Question: I have a CSV with a server log. I need to split the date/time format as attached image into my datatable.
Sample of CSV txt file
> 10.115.10.74 - - <URL> Chrome/43.0.2357.124 Safari/537.36"
Is there any way I can do to achieve something like this?

What I have tried so far
'''
string[] raw_text = System.IO.File.ReadAllLines("C:\log4.csv");
string[] data_col = null;
int x = 0;
foreach (string text_line in raw_text)
{
//MessageBox.Show(text_line);
data_col = text_line.Split(' ', '<', '>', '[', ']', '-', '"', ';', '(', ')', '+', ':');
if (x == 1)
{
for (int i = 0; i <= data_col.Count() - 1; i++)
{
my_datatable.Columns.Add(data_col[i]);
}
x++;
}
else
{
my_datatable.Rows.Add(data_col);
}
'''
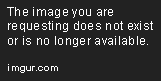
Answer: I based this answer from your existing source code. Adjust it to your needs.
From the sample log file:
'''
10.115.10.74 - - [20/Mar/2016:03:38:14 +0800] "GET /portal/images/banners/iot.jpg HTTP/1.1" 404 918 "http://www.utem.edu.my/portal/" "Mozilla/5.0 (Windows NT 6.3; WOW64; rv:45.0) Gecko/20100101 Firefox/45.0"
172.16.75.219 - - [20/Mar/2016:03:38:17 +0800] "GET / HTTP/1.1" 200 98 "http://192.168.0.1:8090/httpclient.html" "Mozilla/5.0 (Windows NT 10.0; WOW64) AppleWebKit/537.36 (KHTML, like Gecko) Chrome/43.0.2357.124 Safari/537.36"
'''
Console application:
'''
class Foo
{
public string IPAddress { get; set; }
public string Date { get; set; }
public string Time { get; set; }
public string TimeZone { get; set; }
public string Request { get; set; }
}
class Program
{
static void Main(string[] args)
{
string[] lines = File.ReadAllLines("Log.txt");
DataTable dt = new DataTable();
dt.Columns.Add("IP Address");
dt.Columns.Add("Date");
dt.Columns.Add("Time");
dt.Columns.Add("GMT");
dt.Columns.Add("Method");
foreach(string line in lines)
{
string[] split = line.Split(' ', '<', '>', '[', ']', '-', '"', ';', '(', ')', '+', ':');
split = split.Where(r => !string.IsNullOrWhiteSpace(r)).ToArray();
Foo foo = new Foo();
foo.IPAddress = split[0];
foo.Date = split[1];
foo.Time = string.Format("{0}:{1}:{2}", split[2], split[3], split[4]);
foo.TimeZone = split[5];
foo.Request = split[6];
dt.Rows.Add(foo.IPAddress, foo.Date, foo.Time, foo.TimeZone, foo.Request);
}
foreach(DataRow dr in dt.Rows)
{
Console.WriteLine(string.Format("{0} {1} {2} {3} {4}", dr[0], dr[1], dr[2], dr[3], dr[4]));
}
Console.ReadLine();
}
}
'''
Output:
<URL>